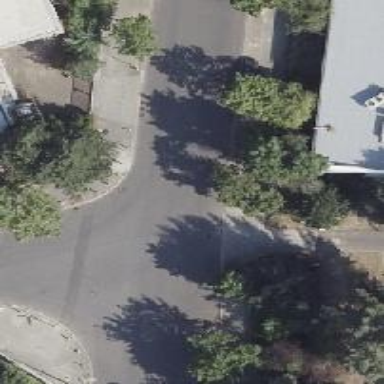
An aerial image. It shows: There is parking obstacle present in the area.